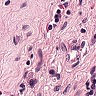
Metastatic tissue present: no